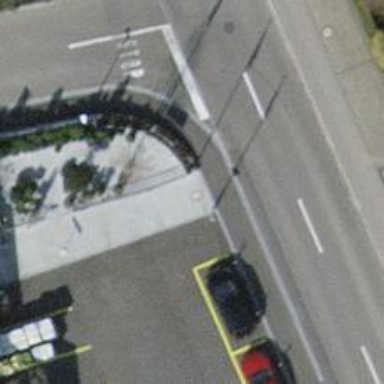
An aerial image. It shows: Flagpole structure.